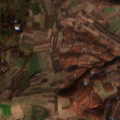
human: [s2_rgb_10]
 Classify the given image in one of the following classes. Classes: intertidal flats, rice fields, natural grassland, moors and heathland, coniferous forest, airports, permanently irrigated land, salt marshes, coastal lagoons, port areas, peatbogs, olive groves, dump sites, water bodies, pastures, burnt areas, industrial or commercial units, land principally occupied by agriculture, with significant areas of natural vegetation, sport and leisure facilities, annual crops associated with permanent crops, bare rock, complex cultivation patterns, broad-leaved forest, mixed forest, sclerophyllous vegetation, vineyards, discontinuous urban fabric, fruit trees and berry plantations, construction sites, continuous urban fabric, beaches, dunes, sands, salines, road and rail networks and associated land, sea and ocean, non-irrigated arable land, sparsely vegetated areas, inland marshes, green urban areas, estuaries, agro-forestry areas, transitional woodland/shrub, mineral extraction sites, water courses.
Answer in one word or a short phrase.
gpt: complex cultivation patterns, land principally occupied by agriculture, with significant areas of natural vegetation, transitional woodland/shrub